Current action and preconditions to check: trajectory_clear

Your task: For each precondition in the list above, predict whether it will hold at this action.

Consider the current scene as observed from the mobile robot's camera, and analyze the predicted future states of all dynamic agents (e.g., people, animals, vehicles, or any moving entities) within the NEXT SECOND.

IMPORTANT: Only answer "very likely" if you are absolutely certain—based on strong, clear evidence—that a dynamic agent will violate the precondition in the predicted future state. Do NOT answer "very likely" for unlikely, ambiguous, or low-probability risks.

Ask yourself for each precondition: Is there a high probability, with clear and convincing evidence, that the predicted future states of any dynamic agent will interfere with the predicted future state of the currently executing action within the NEXT SECOND, causing that precondition to fail?

Assess the risk level based on these predictions. Use "likely" or "very likely" if motions create a clear risk of interference.

Use "neutral" or "improbable" if agents are nearby but their predicted paths are clearly diverging or non-conflicting.

Failure Risk Categories: "very improbable", "improbable", "neutral", "likely", "very likely"

Answer Format: Output ONLY the probability_of_failure value from these categories: "very improbable", "improbable", "neutral", "likely", "very likely"

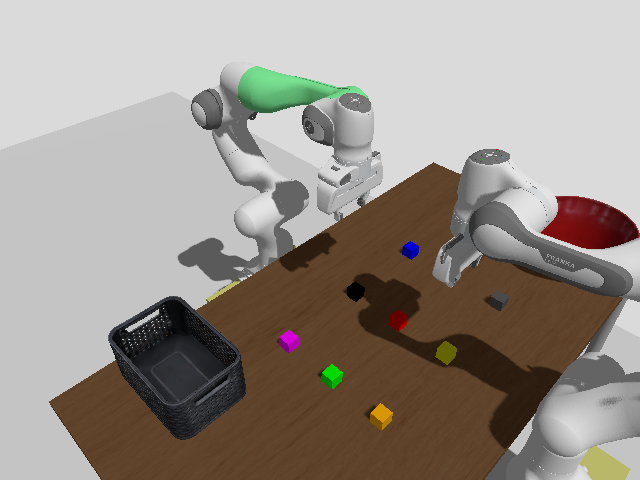

Answer: very improbable